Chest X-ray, AP view. Patient: 40 years old, sex F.
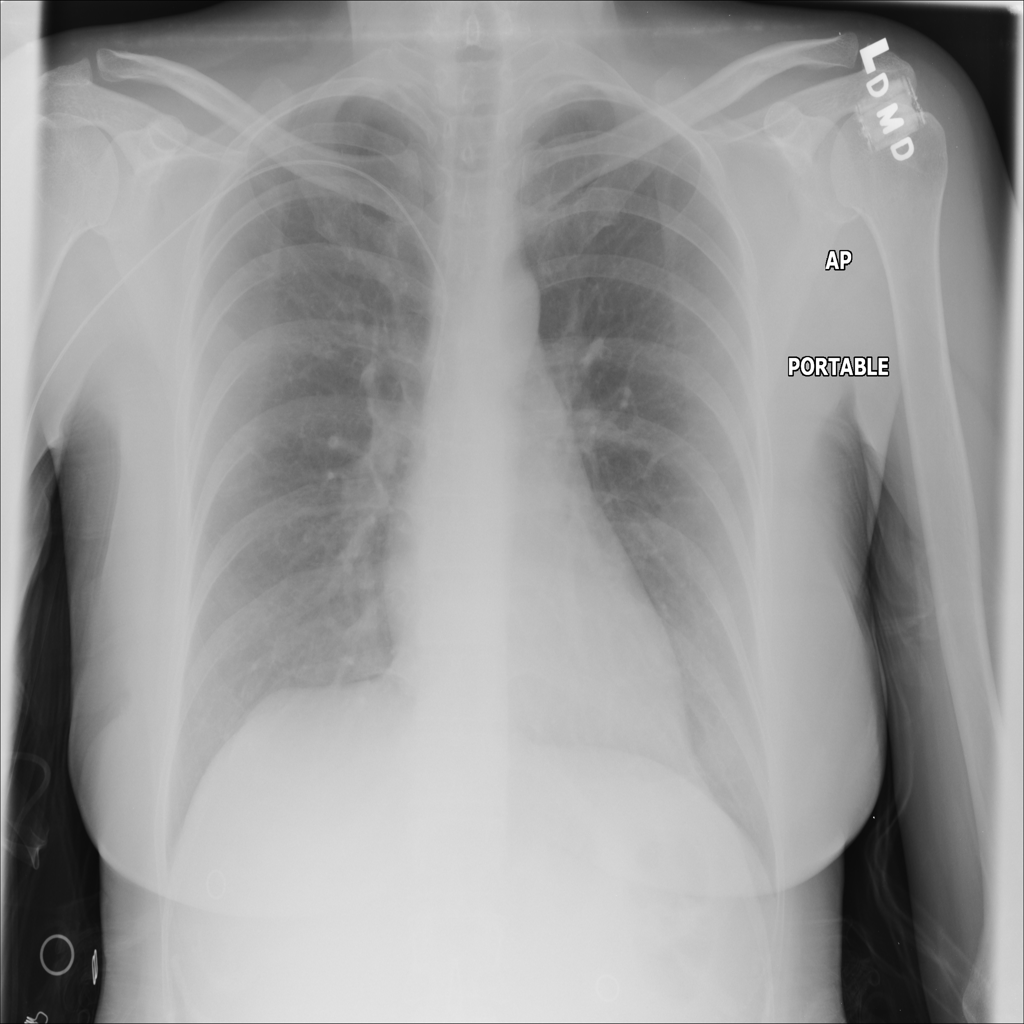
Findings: No Finding